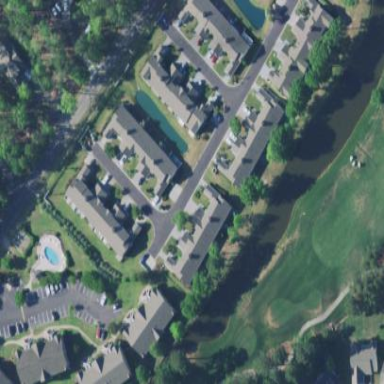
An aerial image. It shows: Water hazard on golf course. The hazard is natural water feature.